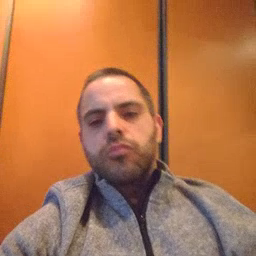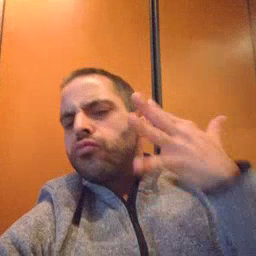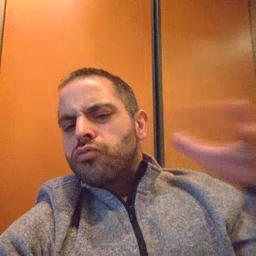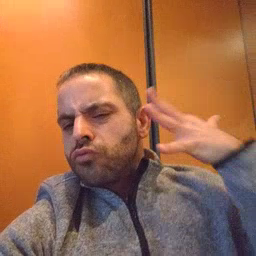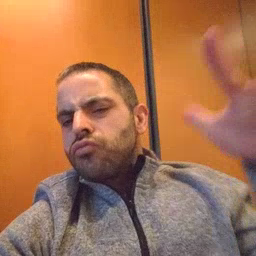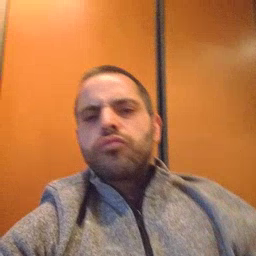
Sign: noisy